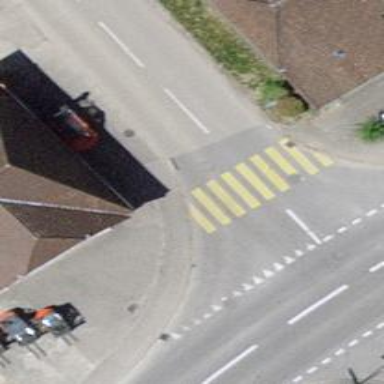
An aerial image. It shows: Uncontrolled zebra crossing.